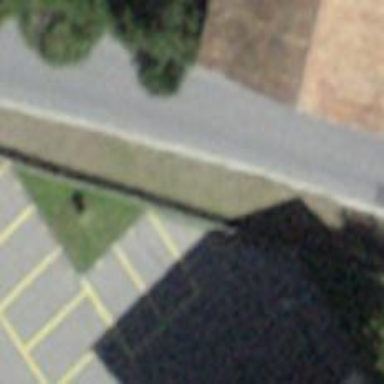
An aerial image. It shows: Bus stop with platform for public transport.